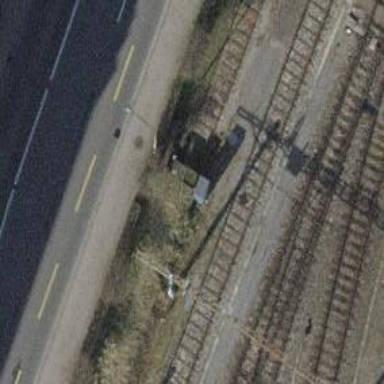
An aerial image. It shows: Railway buffer stop.